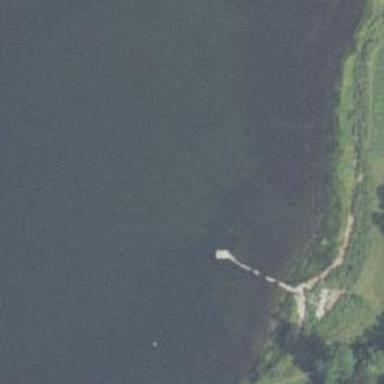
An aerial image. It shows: Ruined pier structure.